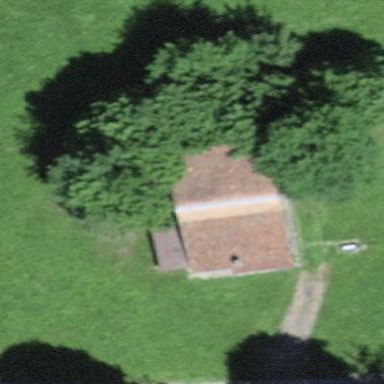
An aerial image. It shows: Cabin is depicted in the image.